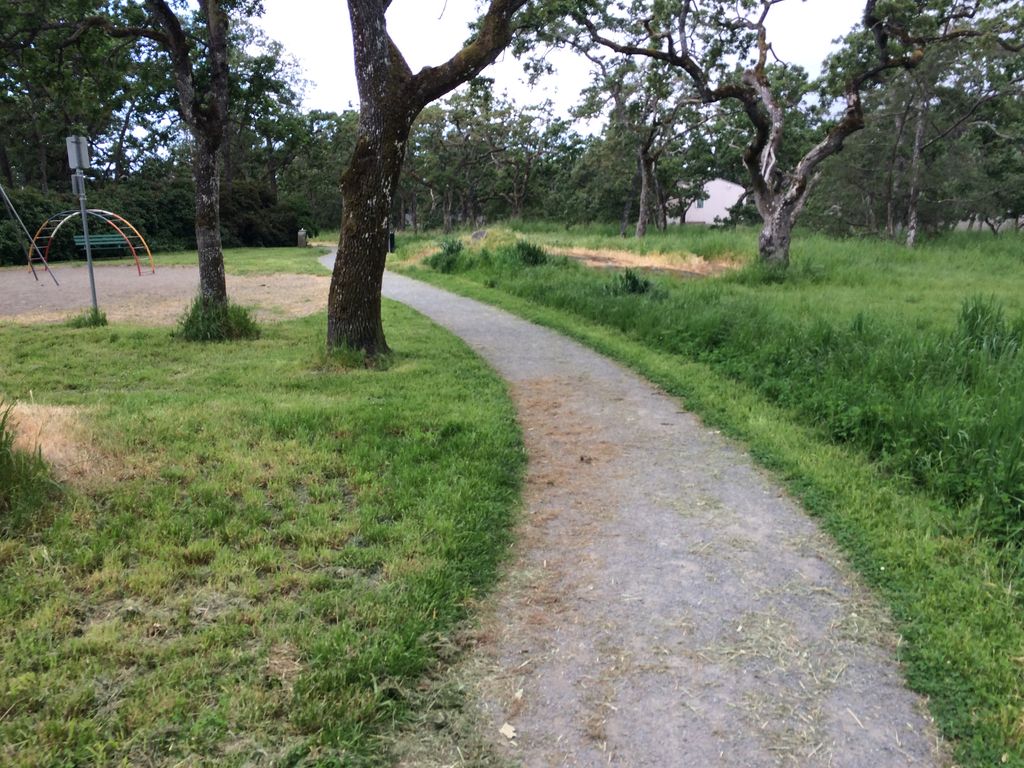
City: victoria